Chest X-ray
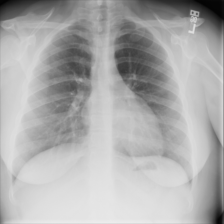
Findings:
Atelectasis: negative
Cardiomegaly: negative
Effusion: negative
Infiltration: negative
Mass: negative
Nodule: negative
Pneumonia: negative
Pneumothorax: negative
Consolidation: negative
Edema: negative
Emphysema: negative
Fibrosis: negative
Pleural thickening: negative
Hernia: negative